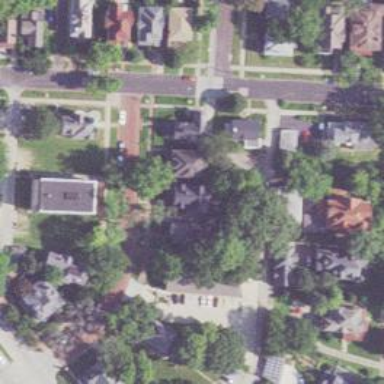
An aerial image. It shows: Neighbourhood designated as historic district.